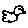
Label: bird